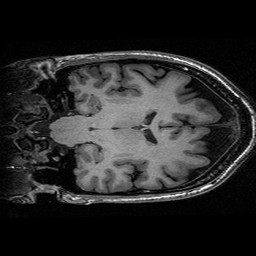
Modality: T1w
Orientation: coronal
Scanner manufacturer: ge
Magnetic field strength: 3 T
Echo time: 0.00318 s